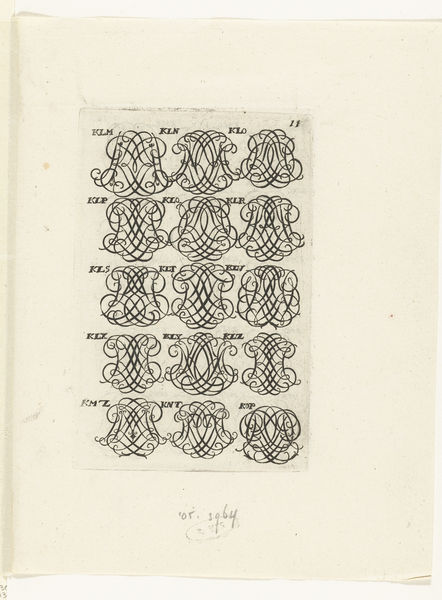
Titel: Vijftien lettermonogrammen (KLM-KOP)
Künstler: Daniel de Lafeuille
Standort: Amsterdam
Institution: Rijksmuseum
Schlagwörter: fancy, black, old, pattern, print, sheet, scroll, line, letters, letter, ink, signature, detail, book, calligraphy, grid, page, latin, monogram, k, folio, language, alphabet, initials, dated, overlapping, code, 11, knots, monograms, 1964, 05, 15, page 11, curlicues, klo, kln, klx